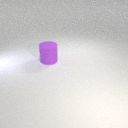
large purple rubber cylinder